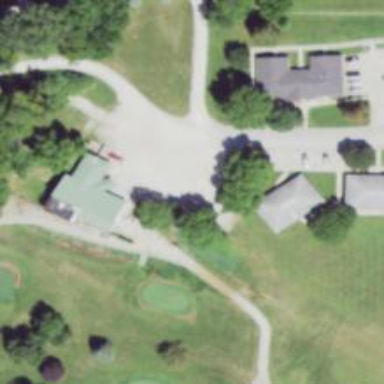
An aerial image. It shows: Footway that serves as golf path.